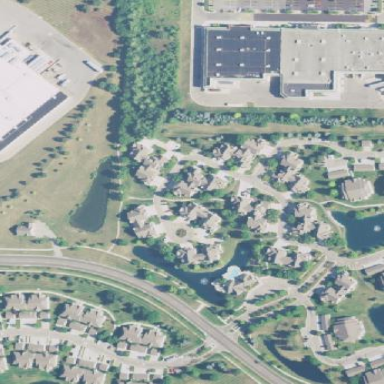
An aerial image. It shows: Condominium within residential area.